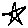
Label: star